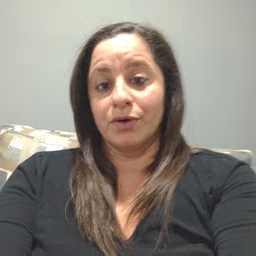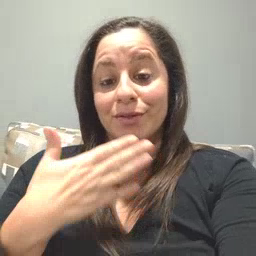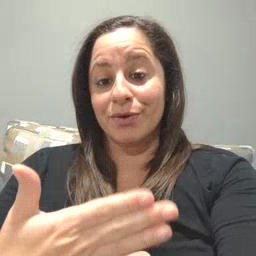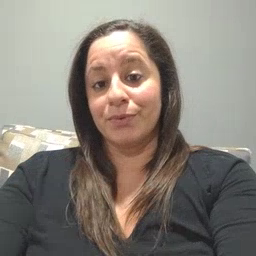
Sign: thankyou